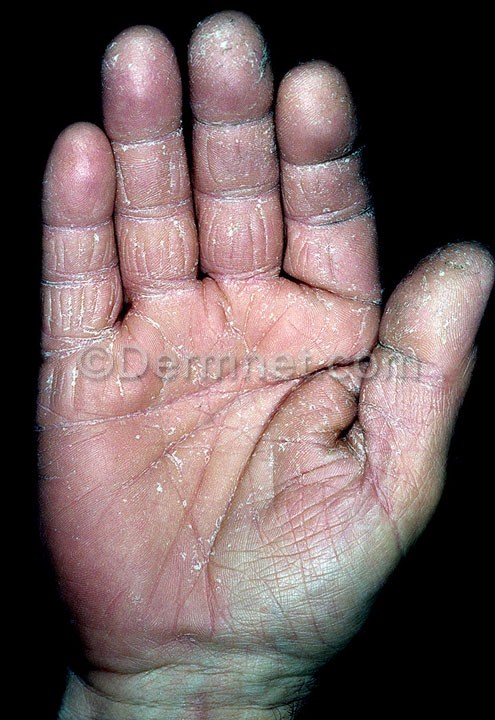
Disease: Tinea Ringworm Candidiasis and other Fungal Infections